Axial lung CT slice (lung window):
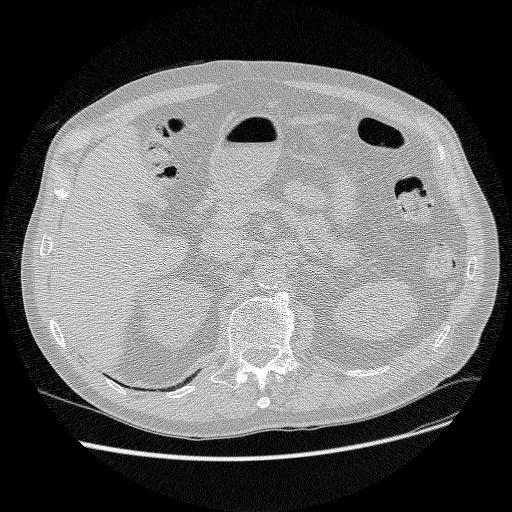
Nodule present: no